Aerial crown-view tile of a tropical tree (Barro Colorado Island, Panama), acquired 20240716:
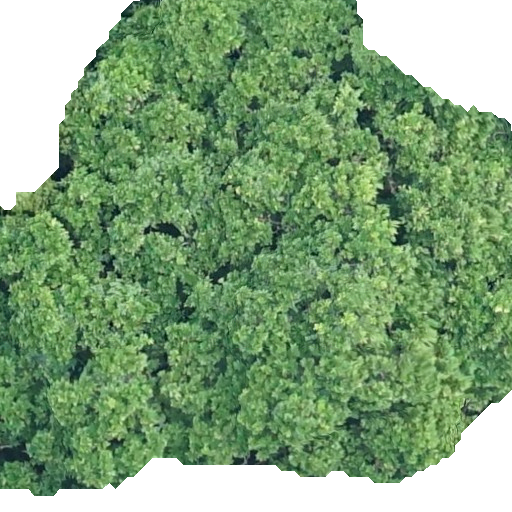
Species: Anacardium excelsum
GBIF accepted scientific name: Anacardium excelsum
Crown area: 406.264 m²